Field crop: maize
Growth stage: 1
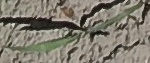
Species: sorghum